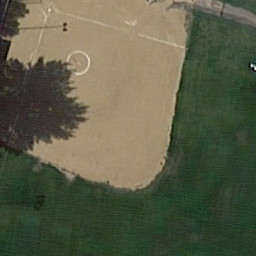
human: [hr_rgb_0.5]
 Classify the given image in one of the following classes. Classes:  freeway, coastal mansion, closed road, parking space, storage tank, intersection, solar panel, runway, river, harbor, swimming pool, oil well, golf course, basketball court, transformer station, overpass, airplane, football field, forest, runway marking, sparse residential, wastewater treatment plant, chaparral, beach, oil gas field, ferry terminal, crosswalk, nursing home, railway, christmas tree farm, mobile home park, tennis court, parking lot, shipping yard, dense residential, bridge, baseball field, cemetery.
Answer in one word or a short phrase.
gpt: baseball field